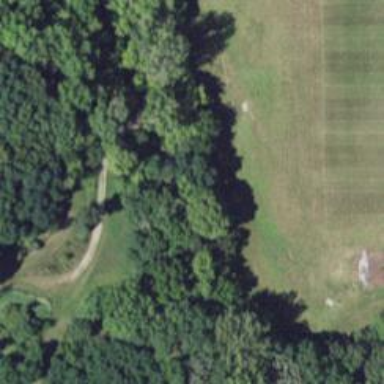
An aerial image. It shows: Golf hole.